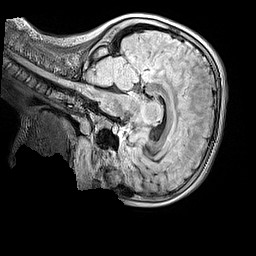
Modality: FLAIR
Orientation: sagittal
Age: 9
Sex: female
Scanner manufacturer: siemens
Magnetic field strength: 3 T
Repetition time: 5 s
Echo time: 0.388 s